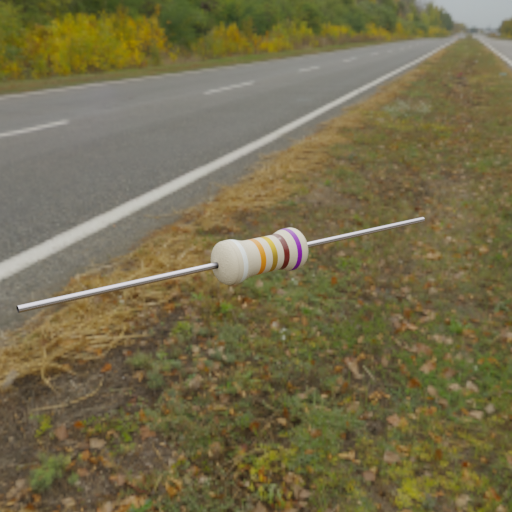
Resistor colour bands (in order): white, orange, gold, brown, violet